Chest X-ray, AP view. Patient: 49 years old, sex M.
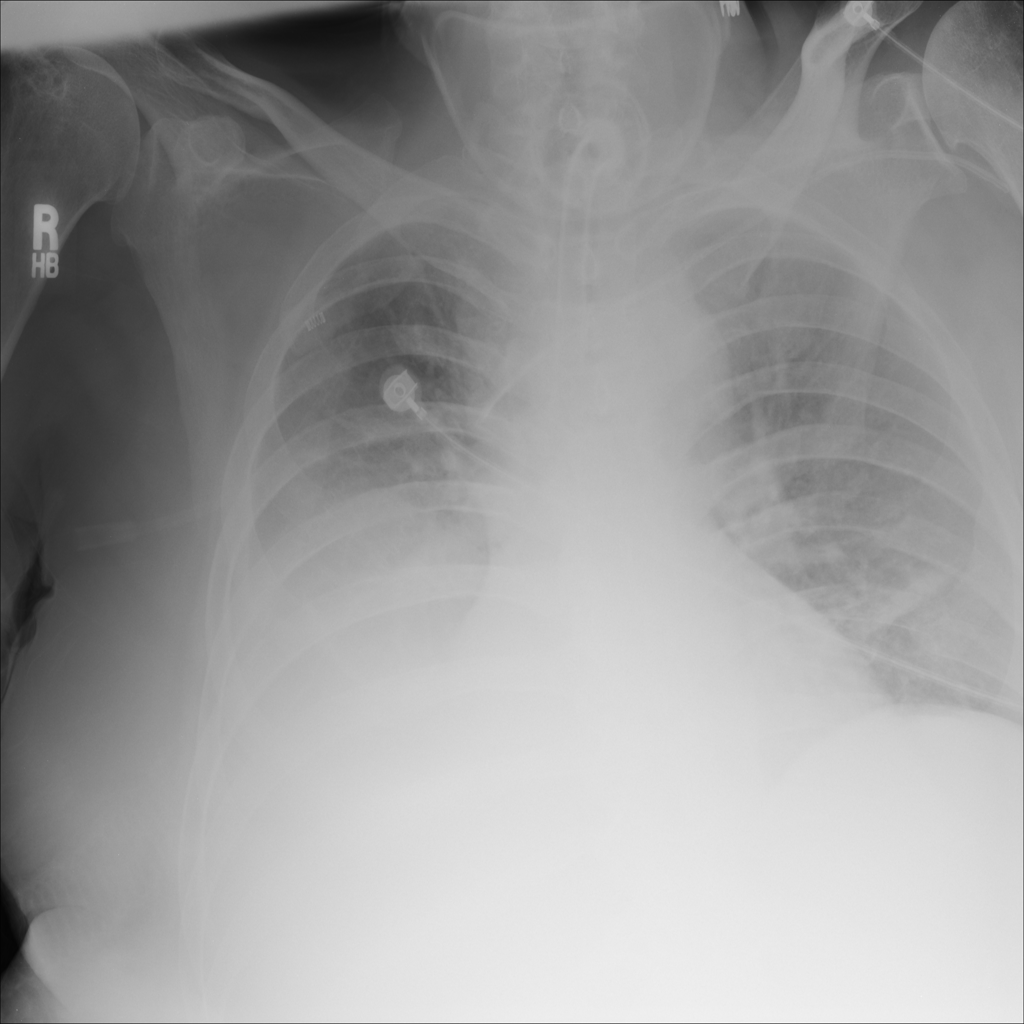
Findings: Atelectasis, Effusion, Pneumonia